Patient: sex F, age 62
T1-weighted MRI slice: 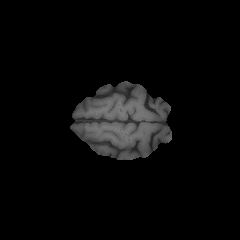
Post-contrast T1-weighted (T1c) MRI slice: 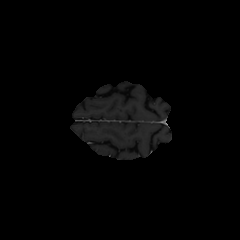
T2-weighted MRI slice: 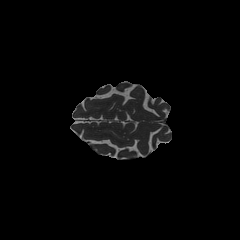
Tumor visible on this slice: no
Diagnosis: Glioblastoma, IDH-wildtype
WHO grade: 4